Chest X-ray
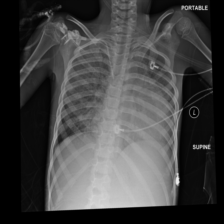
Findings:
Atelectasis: negative
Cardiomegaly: negative
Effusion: negative
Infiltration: positive
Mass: negative
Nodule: positive
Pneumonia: negative
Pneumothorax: negative
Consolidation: negative
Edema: negative
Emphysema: negative
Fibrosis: negative
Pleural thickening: negative
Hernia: negative